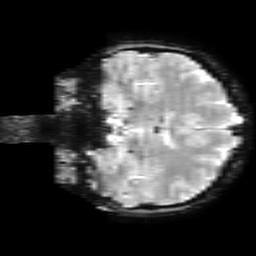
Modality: T2starw
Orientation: coronal
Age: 30
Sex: male
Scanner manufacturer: ge
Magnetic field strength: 3 T
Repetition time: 0.65 s
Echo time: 0.02 s